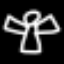
Label: angel